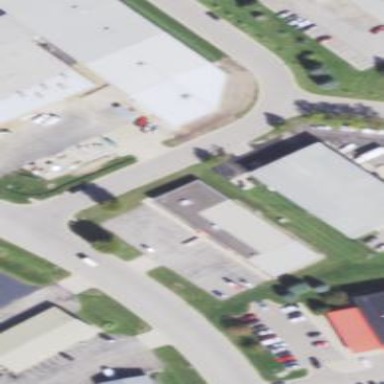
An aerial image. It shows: Warehouse.